Question: I have created a custom Fluent Ribbon interface for Excel 2010 which includes a dropdown. Relevant XML code (simplified):
'''
<dropDown id="chooseFilter" showLabel="true" label="Filter" onAction="filterSelected" >
<item id="Filter1" label="Filter 1" />
<item id="Filter2" label="Filter 2" />
</dropDown>
'''
When the ribbon is loaded, no value is selected - the dropdown looks empty.

I would like the first item to be selected by default - but could not find any documentation describing how to do it. I looked at the <URL> for the control but it did not cover this case. I tried various permutations of "HTML-like" statements, but they were all rejected by the custom UI editor as invalid. Examples of the things I tried:
'''
<item id="Filter1" label="Filter 1" selected="selected" />
'''
Error message: 'The 'selected' attribute is not declared'
I tried other attributes like 'selectedItem', 'value', and 'selected' in the '<dropDown .../>' declaraction, but nothing seemed to work.
If only I had the right bit of documentation this would be trivial, but even the full Microsoft "documentation" for the Ribbon customization (found <URL> was silent on the subject.
I even tried to see if the schema located at <URL> might be "human readable", but when I tried to open it in the browser, I was told it was unavailable. Maybe there is a trick...
So I turn to the combined wisdom of this forum. You can see from my Q/A ratio that I don't do this very often...
How do I modify my XML so that the ribbon opens with an arbitrary item selected in the drop-down control? I will settle for it being the first item - but "any item I choose to declare in my XML" would be preferable.
I am looking for an XML solution for this - would prefer not to have to add 'onLoad' VBA code or other VBA trick. How hard can it be, right?...
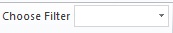
Answer: It looks like you need to use VBA in order to select a default item.
Quoting from the <URL>:
> getSelectedItemID (getSelectedItemID callback)Specifies the name of a callback function to be called to determine the identifier of the item to be selected in this control. The getSelectedItemID and getSelectedItemIndex attributes are mutually exclusive. For example, consider the following XML fragment:
'''
<gallery id="gallery" getItemCount="GetGalleryItemCount"
getItemID="GetItemID"
getSelectedItemID="GetGallerySelectedItemID" />
'''
> In this example, the GetGallerySelectedItemID callback function is called when the application needs to determine the selected item in the gallery. In this example the callback function returns one of the identifiers returned by the GetItemID callback function. The possible values for this attribute are defined by the ST_Delegate simple type, as specified in section 2.3.2.
According to my reading of the documentation, you're expected to maintain the current selected item of the filter yourself. The GetSelectedItemID handler will return the currently selected item and the OnAction handler will update it.
In the XML:
'''
<dropDown id="chooseFilter" showLabel="true" label="Filter"
getSelectedItemID="GetSelectedItemID" onAction="OnAction">
<item id="Filter1" label="Filter 1" />
<item id="Filter2" label="Filter 2" />
</dropDown>
'''
And in a code module of your workbook:
'''
Private mCurrentItemID As Variant
Sub GetSelectedItemID(control As IRibbonControl, ByRef itemID As Variant)
If IsEmpty(mCurrentItemID) Then
mCurrentItemID = "Filter1"
End If
itemID = mCurrentItemID
End Sub
Sub OnAction(control As IRibbonControl, selectedID As String, _
selectedIndex As Integer)
mCurrentItemID = selectedID
End Sub
'''